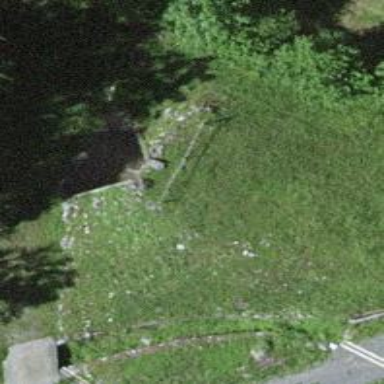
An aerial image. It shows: Retaining wall.